Question: How to get the following brush smoothness(hardness) effect like photoshop?

My attempt:
'''
CGContextRef context = UIGraphicsGetCurrentContext();
CGContextSaveGState(context);
CGContextSetLineCap(context, kCGLineCapRound);
CGContextSetLineWidth(context, 30);
CGContextSetStrokeColorWithColor(context, [UIColor colorWithRed:1.0f green:0.0f blue:0.0f alpha:0.5f].CGColor);
CGContextSetShadowWithColor(context, CGSizeMake(0, 0), 20.0f, [UIColor colorWithRed:1.0f green:0.0f blue:0.0f alpha:1.0f].CGColor);
CGContextAddPath(context, path);
CGContextStrokePath(context);
CGContextRestoreGState(context);
'''
I tried adjusting alpha values, and shadow blur factor, but no successful result.
Does anybody have a solution to this? Any help would be appreciated.
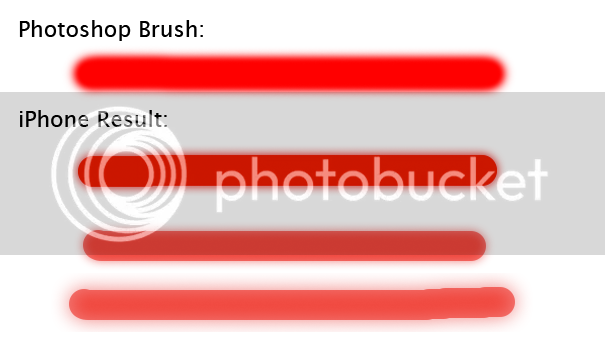
Answer: On this image you can see following code result. I believe it is almost same to what you want.

Just outer shadow is not just enough to give that smooth effect that is why I add some inner shadow to shape with white color.
'''
- (void)drawRect:(CGRect)rect {
CGContextRef context = UIGraphicsGetCurrentContext();
// Shadows
UIColor* shadow = UIColor.redColor;
CGSize shadowOffset = CGSizeMake(0.1, -0.1);
CGFloat shadowBlurRadius = 11;
UIColor* shadow2 = UIColor.whiteColor; // Here you can adjust softness of inner shadow.
CGSize shadow2Offset = CGSizeMake(0.1, -0.1);
CGFloat shadow2BlurRadius = 9;
// Rectangle Drawing
UIBezierPath* rectanglePath = [UIBezierPath bezierPathWithRoundedRect: CGRectMake(59, 58, 439, 52) cornerRadius: 21];
CGContextSaveGState(context);
CGContextSetShadowWithColor(context, shadowOffset, shadowBlurRadius, [shadow CGColor]);
[UIColor.redColor setFill];
[rectanglePath fill];
// Rectangle Inner Shadow
CGContextSaveGState(context);
UIRectClip(rectanglePath.bounds);
CGContextSetShadowWithColor(context, CGSizeZero, 0, NULL);
CGContextSetAlpha(context, CGColorGetAlpha([shadow2 CGColor]));
CGContextBeginTransparencyLayer(context, NULL);
{
UIColor* opaqueShadow = [shadow2 colorWithAlphaComponent: 1];
CGContextSetShadowWithColor(context, shadow2Offset, shadow2BlurRadius, [opaqueShadow CGColor]);
CGContextSetBlendMode(context, kCGBlendModeSourceOut);
CGContextBeginTransparencyLayer(context, NULL);
[opaqueShadow setFill];
[rectanglePath fill];
CGContextEndTransparencyLayer(context);
}
CGContextEndTransparencyLayer(context);
CGContextRestoreGState(context);
CGContextRestoreGState(context);
}
'''
Regarding size of the shape you have to adjust both inner and outer shadows blur radius.